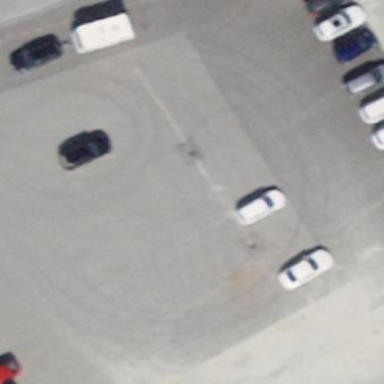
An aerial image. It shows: Parking area with surface.